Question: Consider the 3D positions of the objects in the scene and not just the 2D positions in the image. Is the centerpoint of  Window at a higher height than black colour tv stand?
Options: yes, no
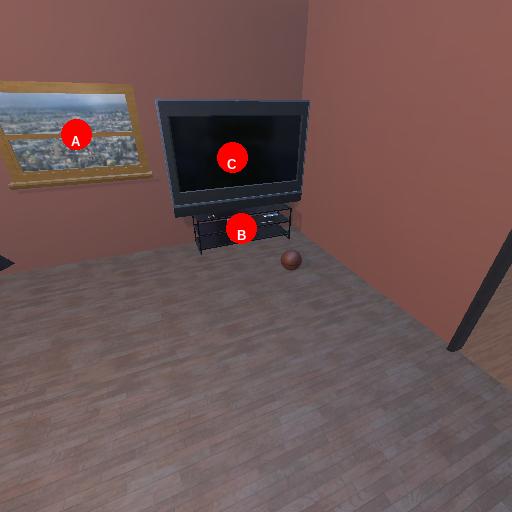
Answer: yes